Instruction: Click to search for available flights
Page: home
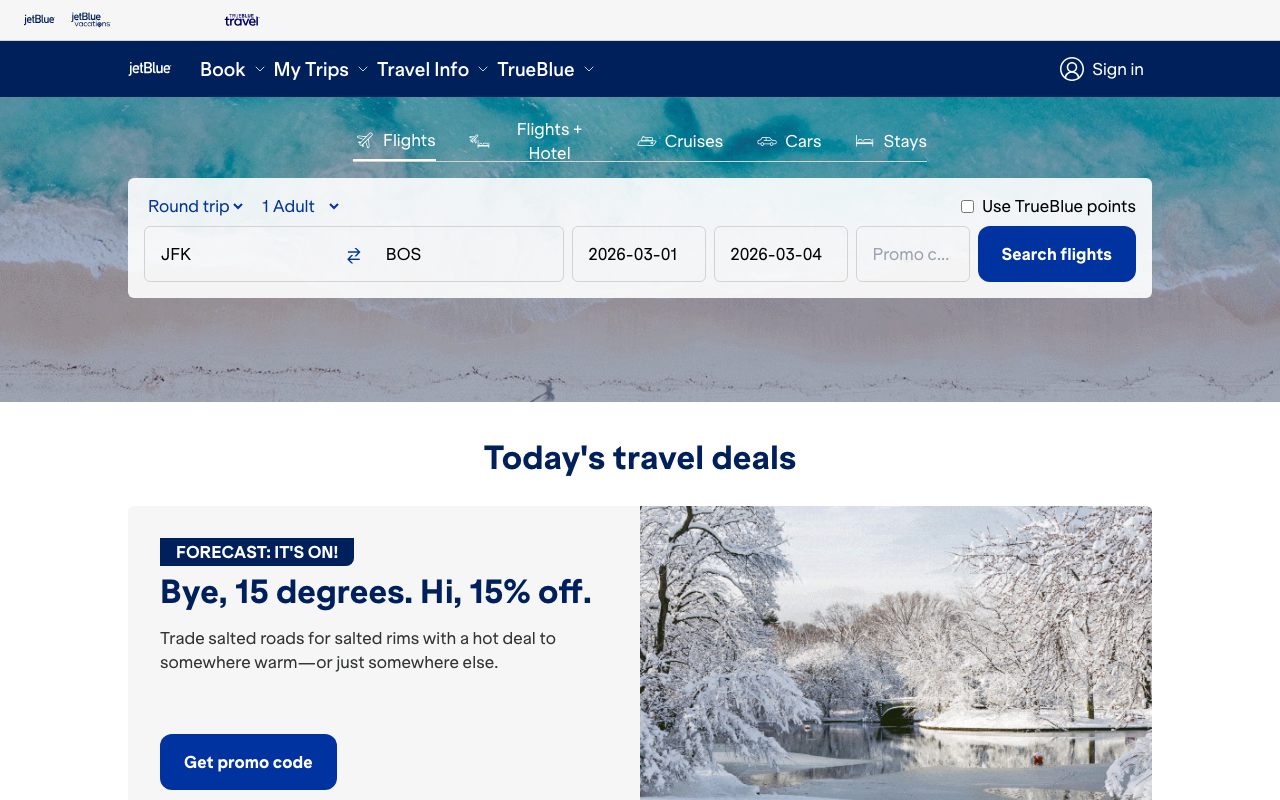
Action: click